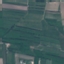
Label: PermanentCrop